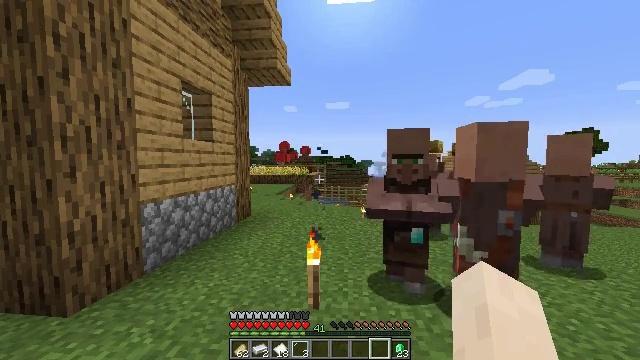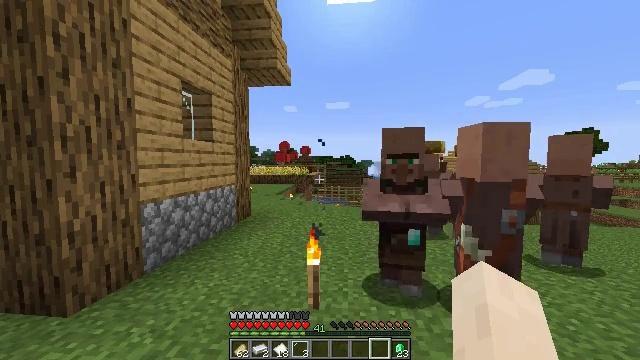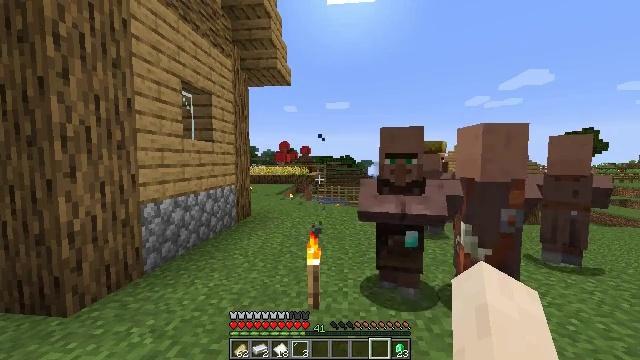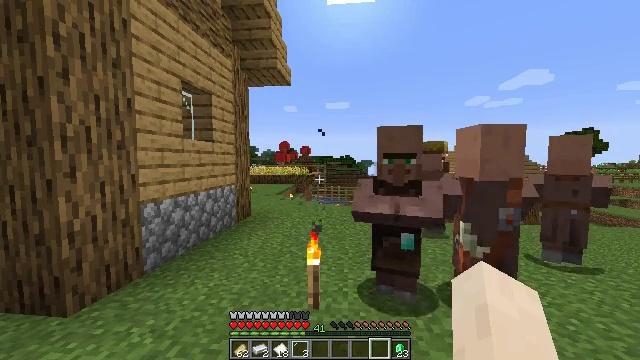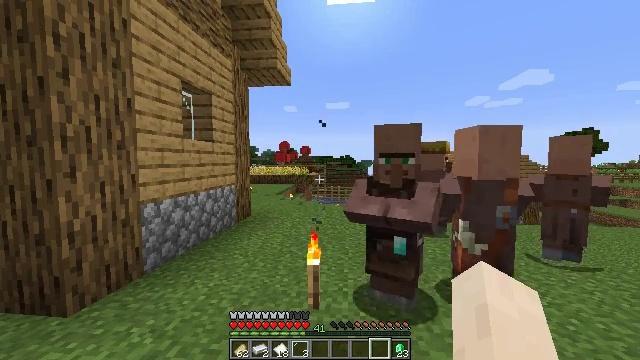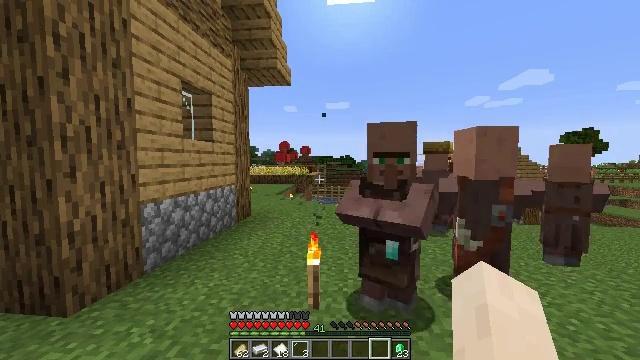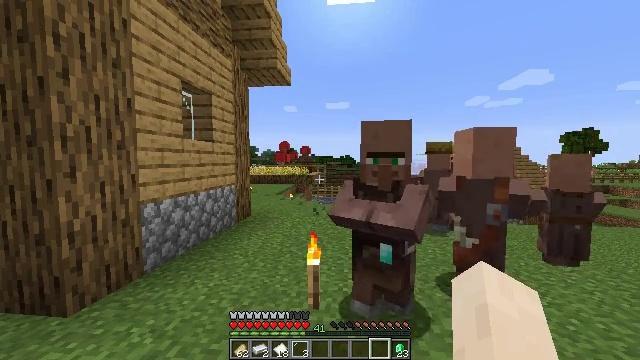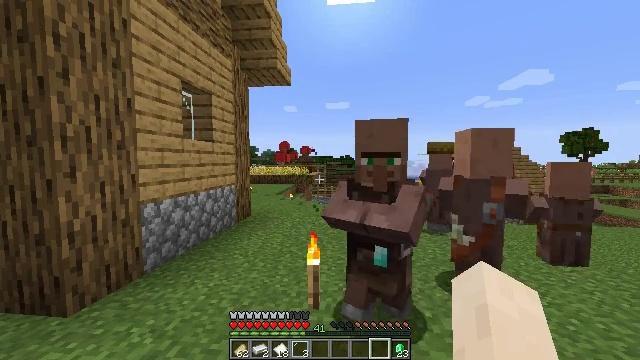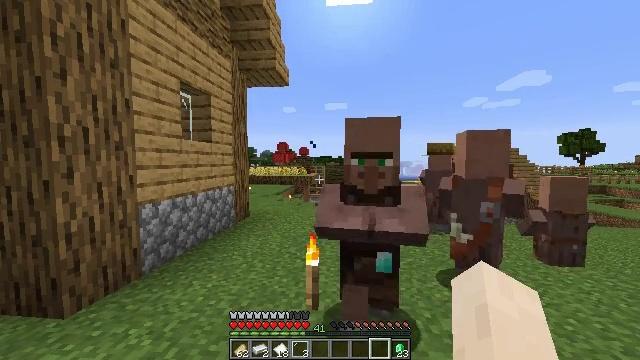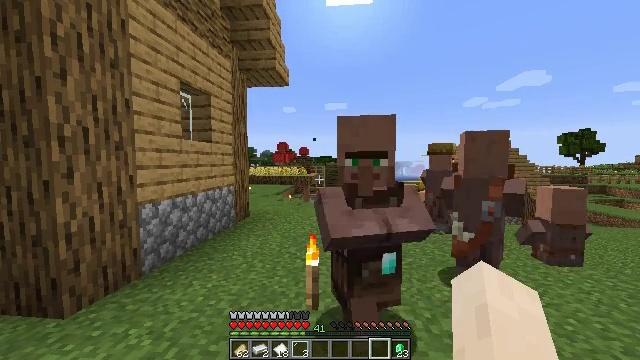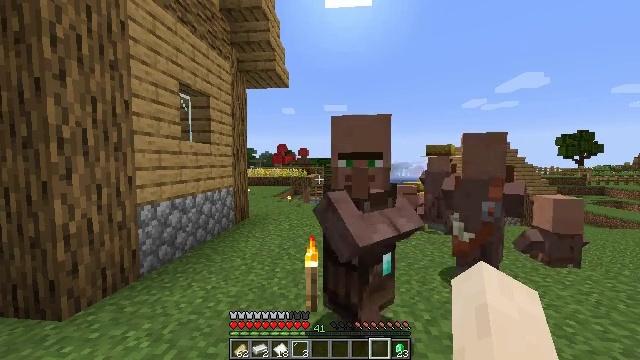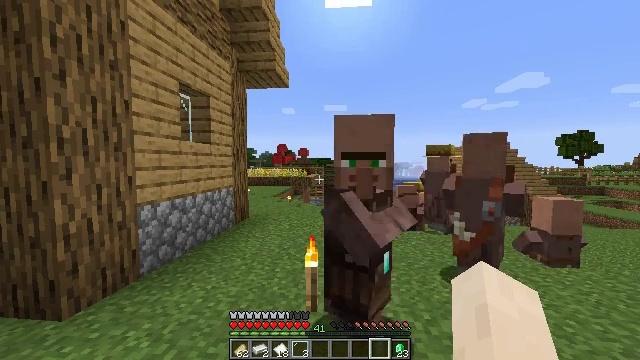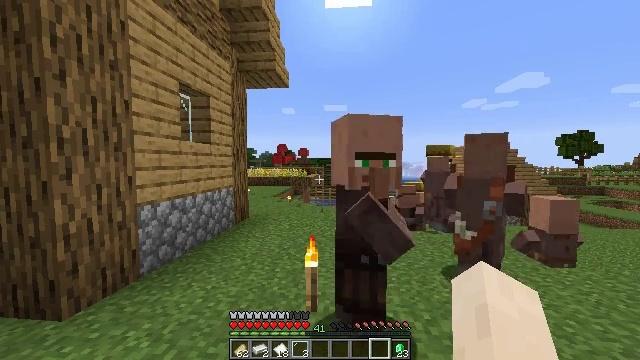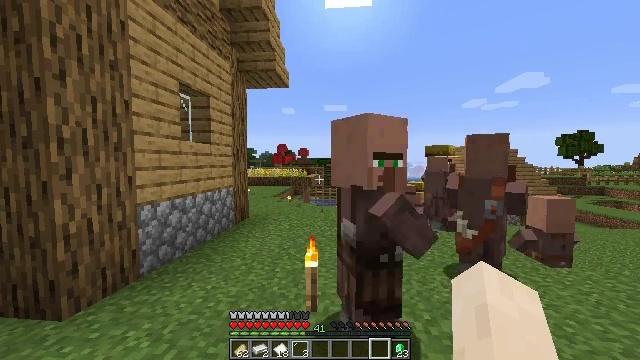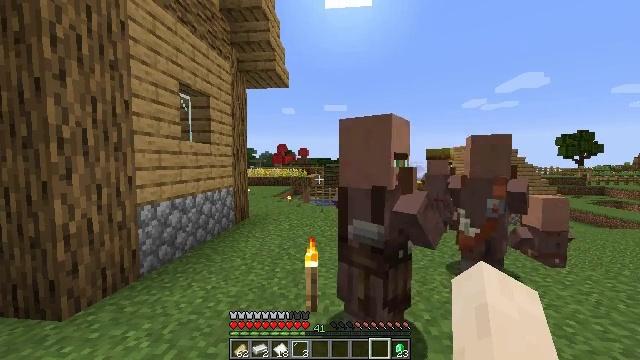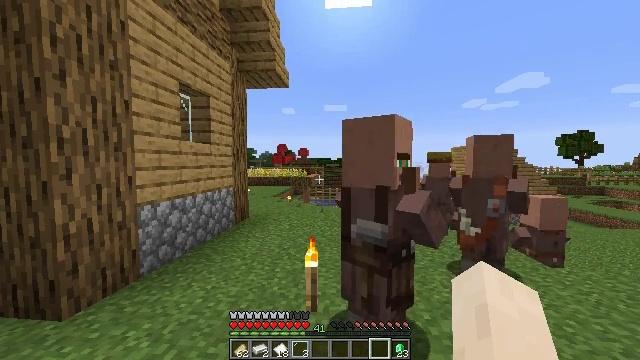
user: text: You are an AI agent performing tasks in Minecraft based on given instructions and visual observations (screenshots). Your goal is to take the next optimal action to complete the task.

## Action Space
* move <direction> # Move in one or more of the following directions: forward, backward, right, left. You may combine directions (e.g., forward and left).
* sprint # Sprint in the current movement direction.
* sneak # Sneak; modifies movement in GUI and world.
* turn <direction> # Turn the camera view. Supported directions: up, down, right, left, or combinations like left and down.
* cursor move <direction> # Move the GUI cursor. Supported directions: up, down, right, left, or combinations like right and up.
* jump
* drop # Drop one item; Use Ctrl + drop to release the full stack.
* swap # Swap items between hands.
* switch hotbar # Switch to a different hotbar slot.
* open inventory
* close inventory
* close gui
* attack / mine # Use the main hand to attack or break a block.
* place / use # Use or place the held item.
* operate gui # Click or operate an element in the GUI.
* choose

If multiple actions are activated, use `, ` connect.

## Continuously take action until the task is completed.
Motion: motion action
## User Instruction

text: Craft leather horse armor.
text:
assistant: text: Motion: no_op
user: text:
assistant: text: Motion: no_op
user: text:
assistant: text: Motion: no_op
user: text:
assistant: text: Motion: no_op
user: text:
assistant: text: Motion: no_op
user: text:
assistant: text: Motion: no_op
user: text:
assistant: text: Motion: no_op
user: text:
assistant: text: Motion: no_op
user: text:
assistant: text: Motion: no_op
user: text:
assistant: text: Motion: no_op
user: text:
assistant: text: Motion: no_op
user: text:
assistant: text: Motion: no_op
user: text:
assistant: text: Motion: no_op
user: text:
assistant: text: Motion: no_op
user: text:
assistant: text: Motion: no_op
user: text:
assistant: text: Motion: no_op
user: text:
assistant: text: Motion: no_op
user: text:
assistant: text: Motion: no_op
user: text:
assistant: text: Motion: no_op
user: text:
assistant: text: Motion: no_op
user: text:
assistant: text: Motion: no_op
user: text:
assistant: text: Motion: no_op
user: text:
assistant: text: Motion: no_op
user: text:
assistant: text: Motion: no_op
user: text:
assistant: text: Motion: no_op
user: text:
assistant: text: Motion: no_op
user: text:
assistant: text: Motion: no_op
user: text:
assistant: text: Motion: no_op
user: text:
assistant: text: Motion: no_op
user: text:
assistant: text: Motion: no_op